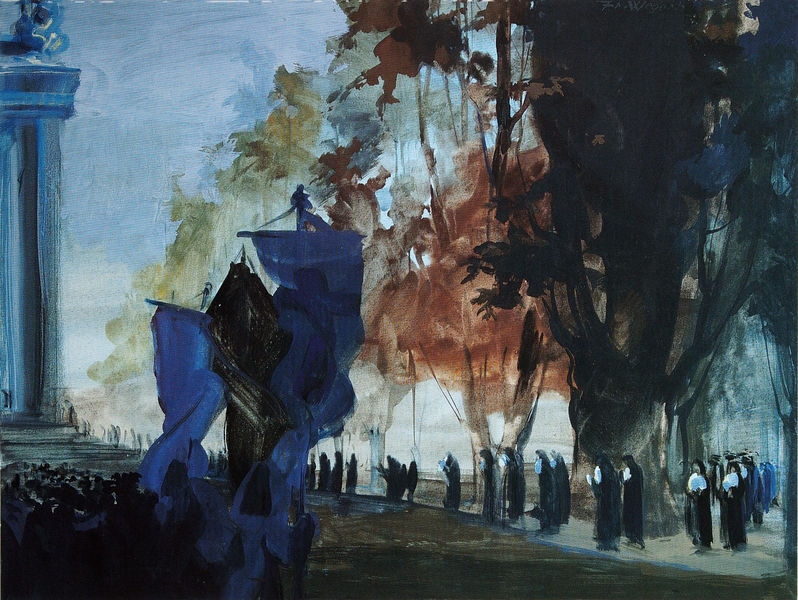
Titel: Kirchgang
Künstler: Frieder Wegert
Standort: München
Institution: Städtische Galerie im Lenbachhaus
Schlagwörter: baum, blau, blätter, dunkel, feuer, gemälde, gruppe, himmel, mann, schatten, weiß, baumstämme, bäume, frauen, gelb, grün, impressionismus, menschen, ocker, äste, abend, braun, bunt, frau, hell, kleider, licht, männer, nacht, orange, schwarz, skizze, strasse, säule, säulen, gras, rot, schleier, weg, wiese, beige, masse, symbolismus, feier, trauer, öl, ast, erde, morgen, stamm, gehen, kirche, pfad, kutte, wald, fahnen, fahne, flagge, flächen, zug, allee, herbst, ausdruck, figuren, ölgemälde, banner, stämme, treppe, stufen, gang, kloster, kreuz, palast, dom, viele, nonne, reihe, treffen, beten, gebet, marsch, kathedrale, reihen, kreuze, schreiten, prozession, tempel, flaggen, bitten, gläubige, wlken, klosterfrauen, nonnen, katholiken, bittgang, ordensfrauen, trauerfeier